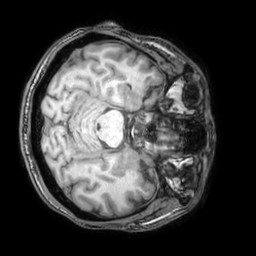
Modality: T1w
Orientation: axial
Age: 39
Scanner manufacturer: philips
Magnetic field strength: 3 T
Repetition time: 0.007 s
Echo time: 0.003501 s